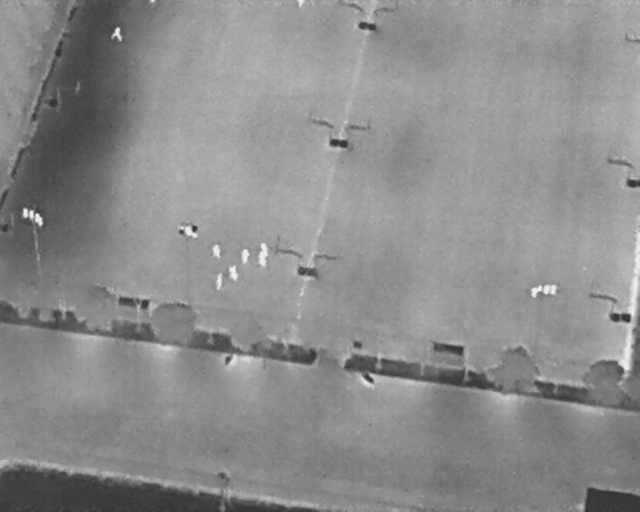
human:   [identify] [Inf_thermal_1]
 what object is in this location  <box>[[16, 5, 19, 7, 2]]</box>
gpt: <ref>1 medium person at the top left</ref>